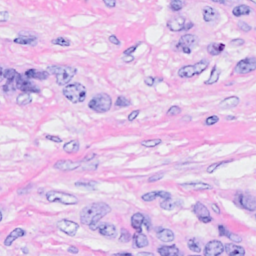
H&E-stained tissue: Breast